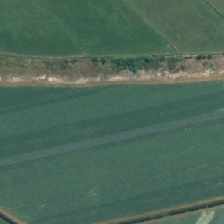
Land cover: shortrotation_cropland